Question: I am trying to replace any divs that have background images with canvas elements with those background images drawn onto them.
I've got the basics working but I am slightly stumped by the difference in image quality between the 'background-image' on a div and the same image drawn onto a canvas.
Here is the code I am using to do this:
'''
$('#container div').each(function(){
if($(this).css('background-image') != 'none'){
var bgImage = $(this).css('background-image').replace(/^url|[\(\)]/g, '');
var image = new Image();
var attrs = $(this)[0].attributes;
var dimensions = new Array();
var canvas = document.createElement('canvas');
dimensions.push($(this).height())
dimensions.push($(this).width());
$(canvas).attr('width',dimensions[0]);
$(canvas).attr('height',dimensions[1]);
$(canvas).css('background-image', 'none');
for(var i = 0; i < attrs.length; i++){
$(canvas).attr(attrs[i].nodeName,attrs[i].nodeValue);
}
var ctx = canvas.getContext('2d');
image.onload = function () {
ctx.drawImage(image, 0, 0, image.height, image.width);
}
image.src = bgImage;
$(this).replaceWith(canvas);
}
});
'''
Here are the results:

It looks like the image is being stretched for some reason but I've tried to 'console.log' the width/height of the image that I am using in 'drawImage' and the values match up to the image dimensions. The results show just a crop of the image - the real one is 900x4000ish pixels.
Here is a jsfiddle link showing the problem in action:
<URL>
What is causing this odd behaviour?
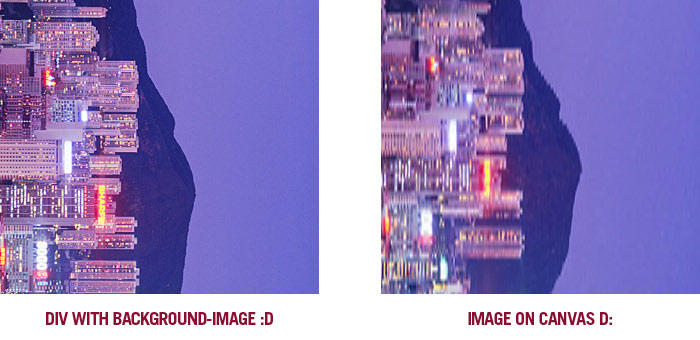
Answer: Ha! (took some seconds to figure out)
Image has naturalWidth and naturalHeight attributes which reflect its pixel dimensions. Change your code
'''
image.onload = function () {
ctx.drawImage(image, 0, 0, image.naturalWidth, image.naturalHeight);
}
'''
Because the image is so large, if you open the image in the browser it zooms out it by default. I think you'll get those zoomed out width and height attributes if you try to access image.width and image.height. Or something along the lines.